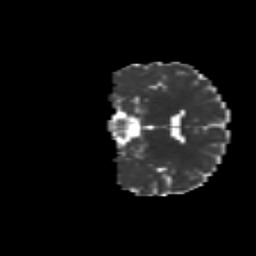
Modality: MD
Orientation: coronal
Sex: female
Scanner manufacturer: siemens
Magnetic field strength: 3 T
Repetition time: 5 s
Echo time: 0.071 s